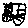
Label: car